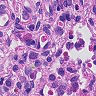
Metastatic tissue present: no